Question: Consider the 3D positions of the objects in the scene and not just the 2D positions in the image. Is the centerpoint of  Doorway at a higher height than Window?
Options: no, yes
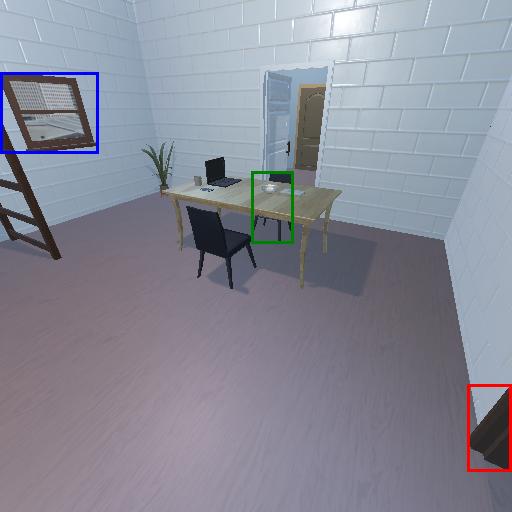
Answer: no